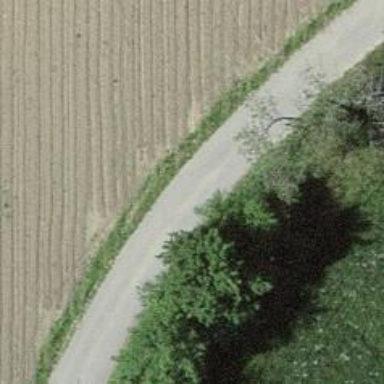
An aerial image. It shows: Well-maintained track road of grade 1.